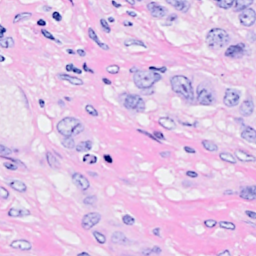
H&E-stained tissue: Breast